Question: What is the color of the ball at (2, 2, 2)? The answer is the name of the color, with the first letter capitalized. You can choose an answer from Red, Green, Orange, Cyan, Purple, Blue and Yellow.
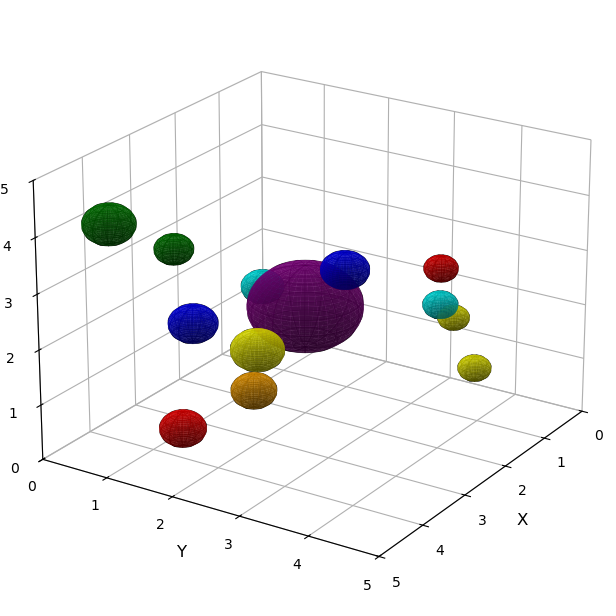
Answer: Purple